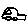
Label: car